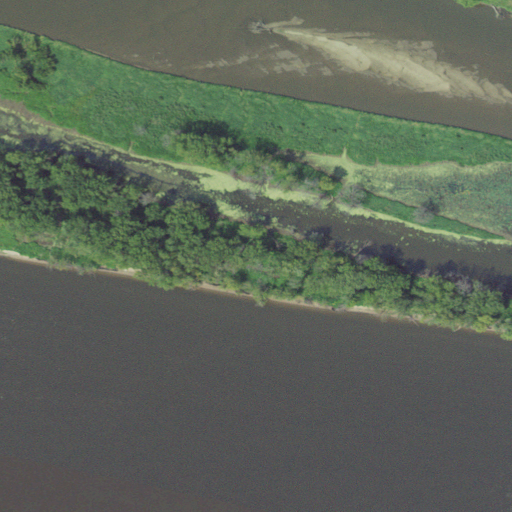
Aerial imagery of island in Wisconsin named Island Number Two Hundred One containing open water, woody wetlands, herbaceous wetlands, and barren land